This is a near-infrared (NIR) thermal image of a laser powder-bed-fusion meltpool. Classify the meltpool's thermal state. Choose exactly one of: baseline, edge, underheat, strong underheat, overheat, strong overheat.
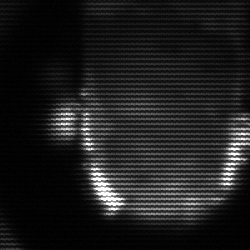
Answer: baseline